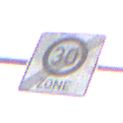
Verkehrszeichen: EndeZone30
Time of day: SunriseSunset
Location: Outdoor (Nature)
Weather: PartlyCloudy
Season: NotSpecified
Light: Natural